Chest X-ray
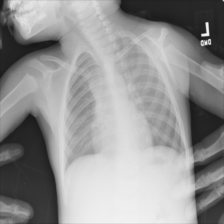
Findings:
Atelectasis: negative
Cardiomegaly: negative
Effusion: negative
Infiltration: positive
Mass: negative
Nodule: negative
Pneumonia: negative
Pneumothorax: negative
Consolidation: negative
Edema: negative
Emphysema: negative
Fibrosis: negative
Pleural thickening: negative
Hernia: negative